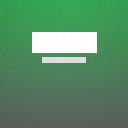
Screen state: on